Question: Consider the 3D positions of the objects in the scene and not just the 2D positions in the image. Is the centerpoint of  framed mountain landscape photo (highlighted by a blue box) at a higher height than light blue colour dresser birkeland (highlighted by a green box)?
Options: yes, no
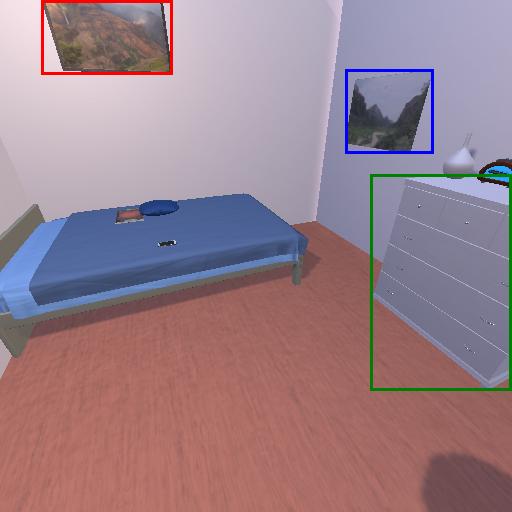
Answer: yes